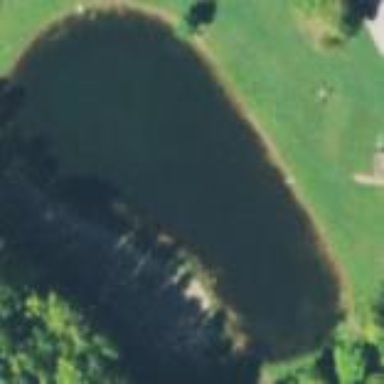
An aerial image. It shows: Serene pond surrounded by nature.